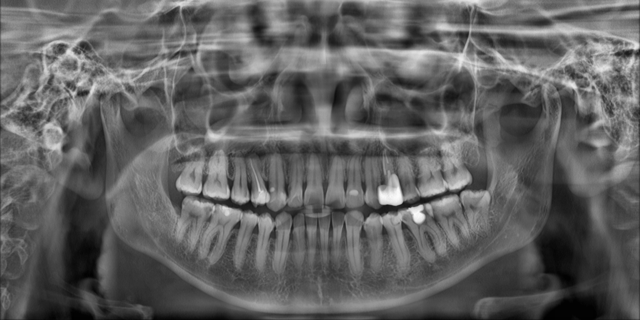
adult